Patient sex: M
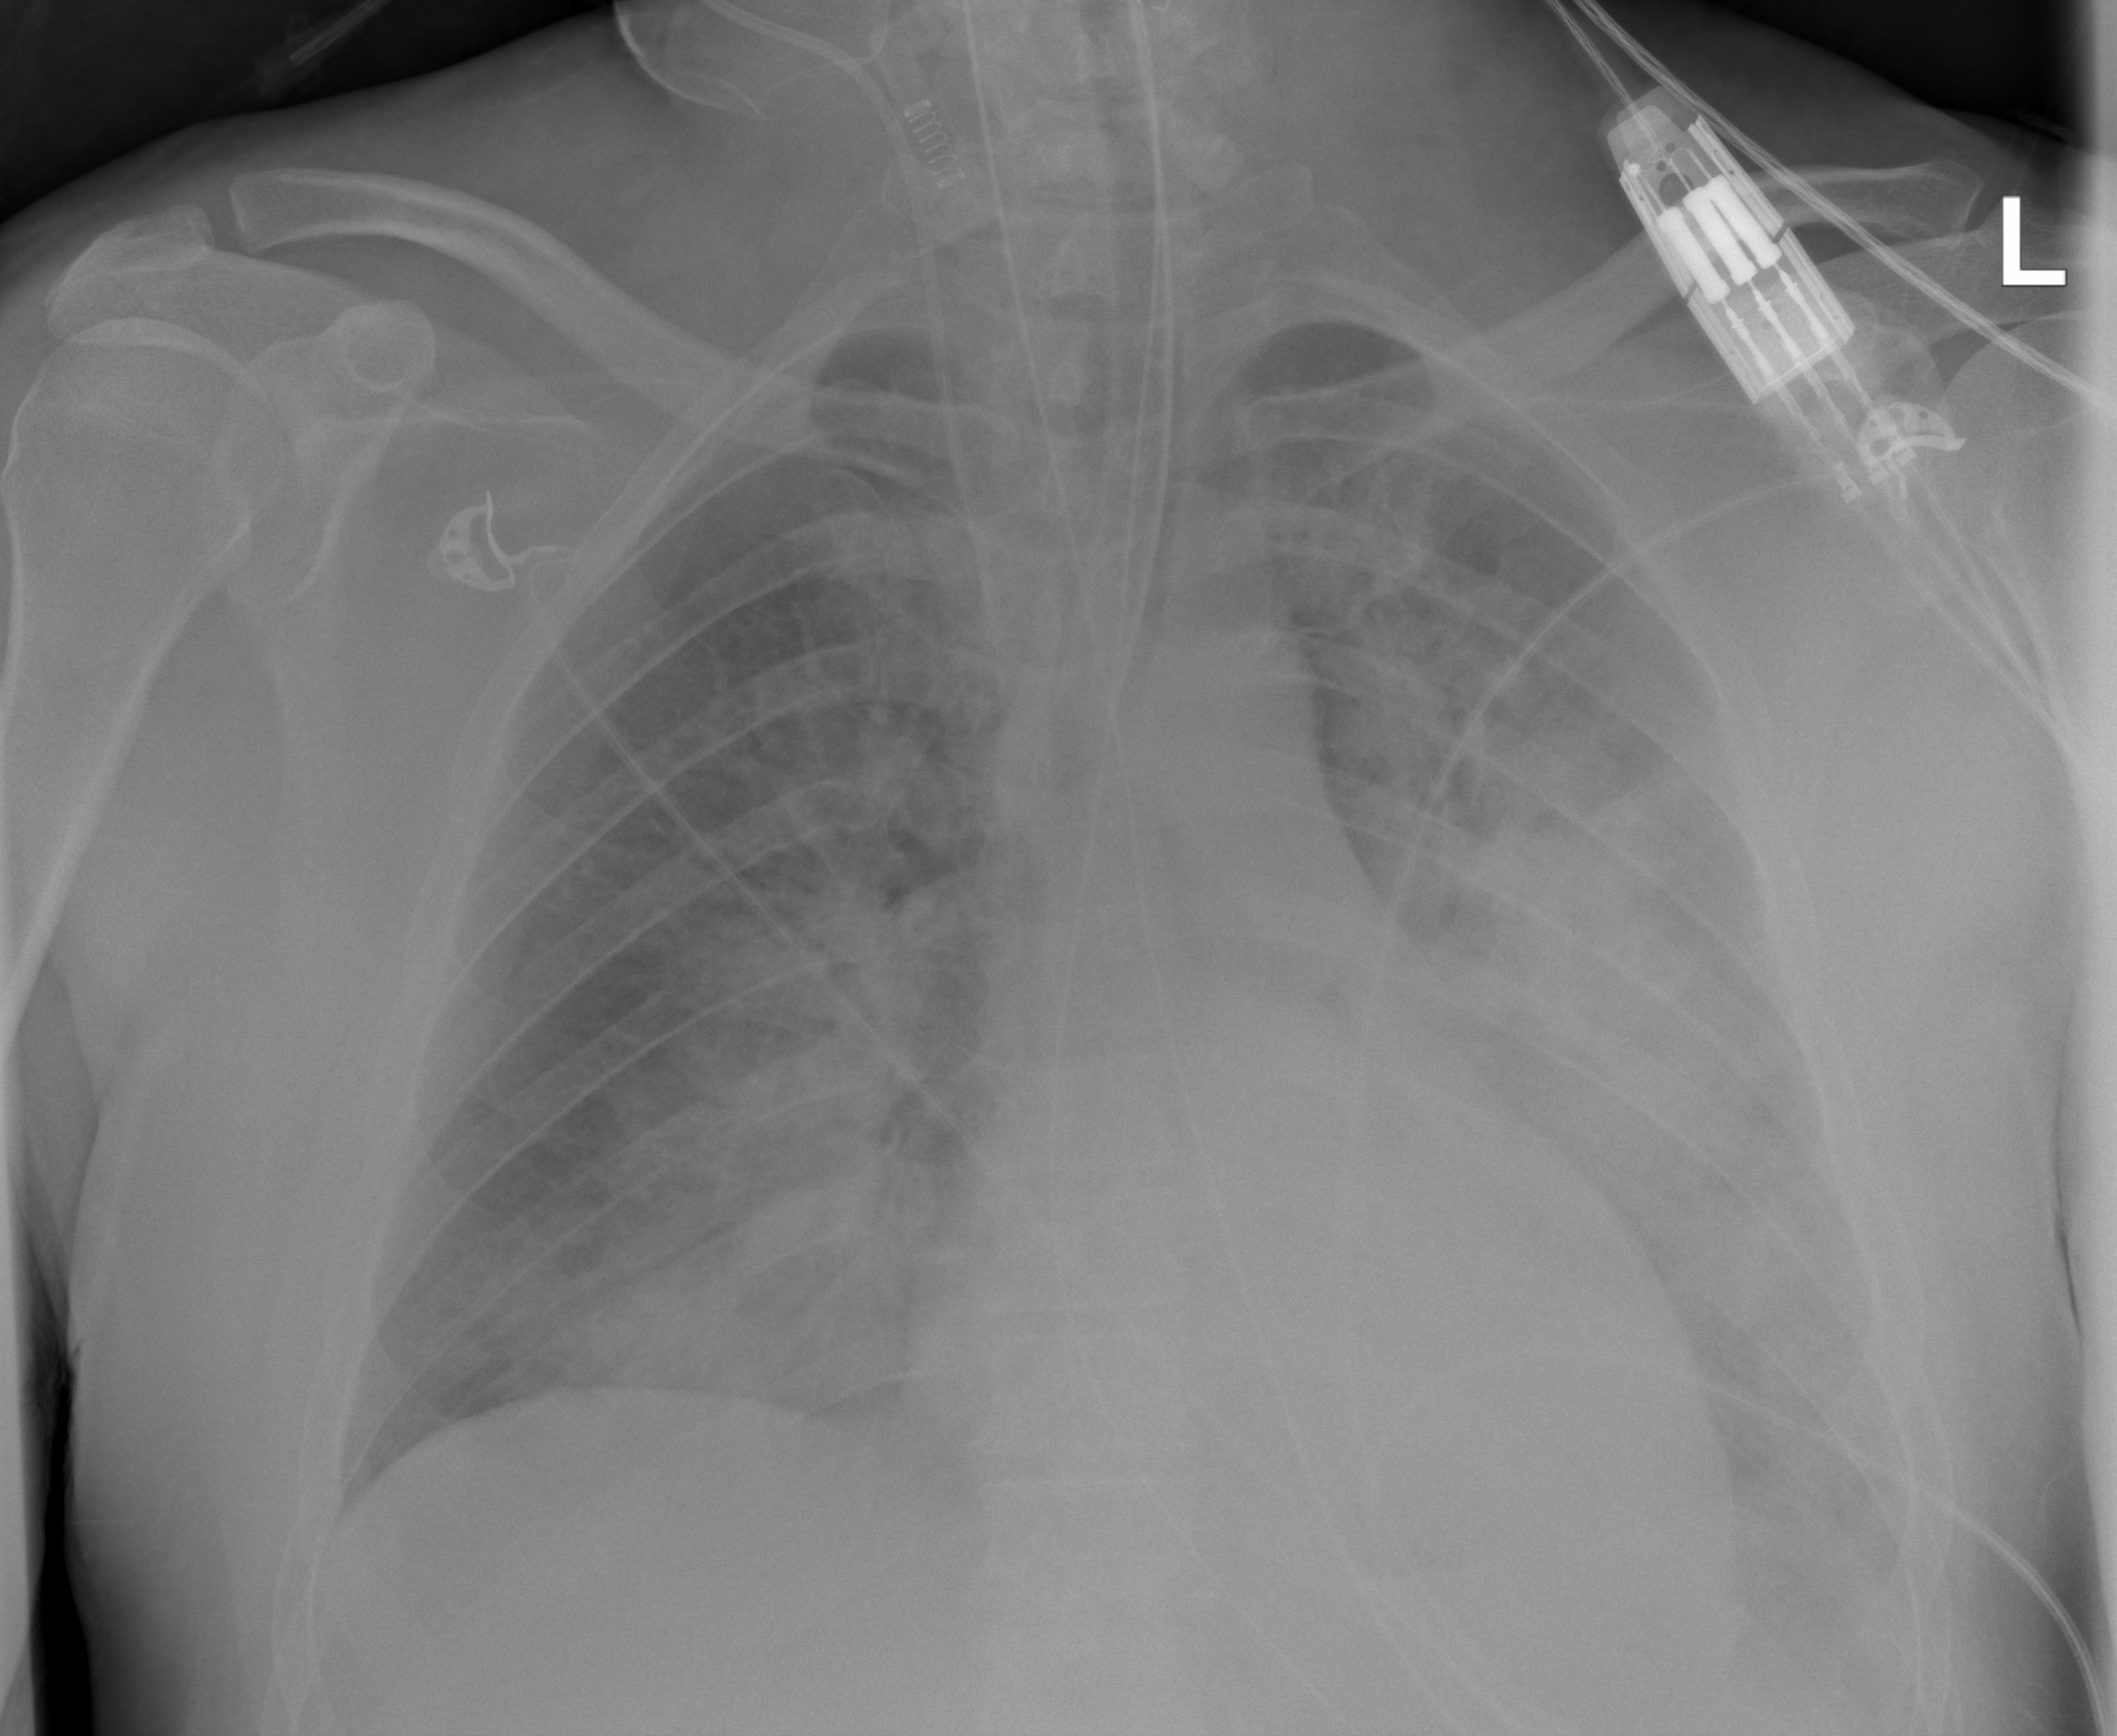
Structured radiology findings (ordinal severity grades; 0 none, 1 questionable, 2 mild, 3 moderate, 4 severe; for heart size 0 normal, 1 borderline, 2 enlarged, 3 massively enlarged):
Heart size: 1
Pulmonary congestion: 4
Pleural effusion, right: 1
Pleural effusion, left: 2
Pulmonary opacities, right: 3
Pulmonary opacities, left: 3
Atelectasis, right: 2
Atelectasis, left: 2